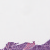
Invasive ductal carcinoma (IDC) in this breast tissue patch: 1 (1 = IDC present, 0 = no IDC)